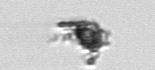
Label: detritus